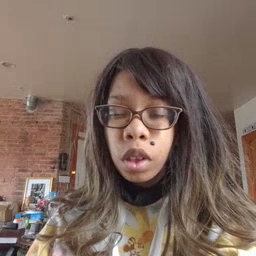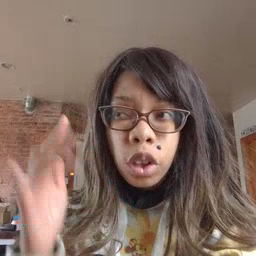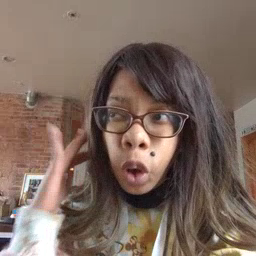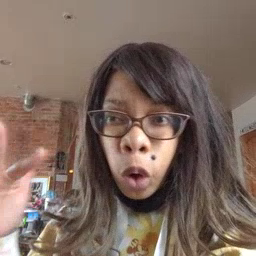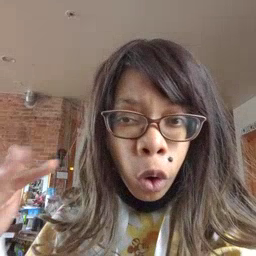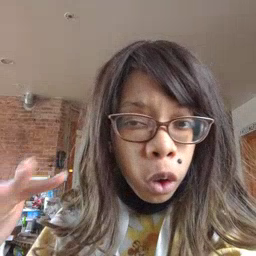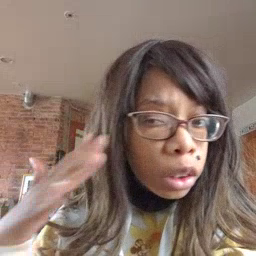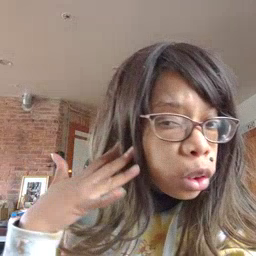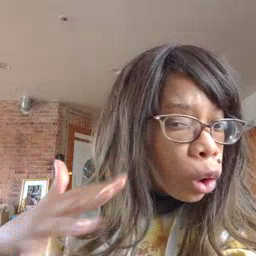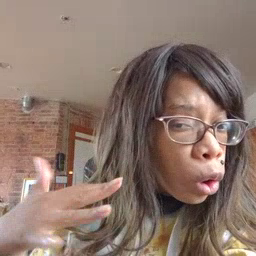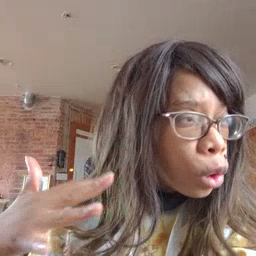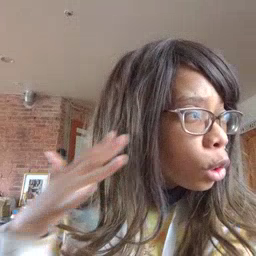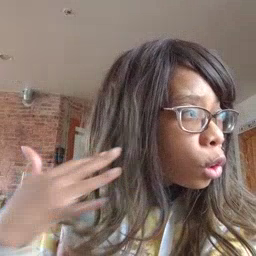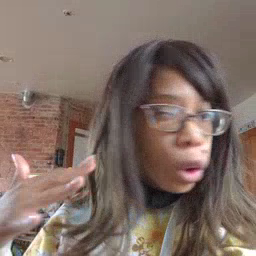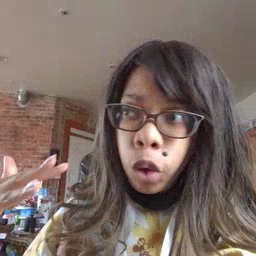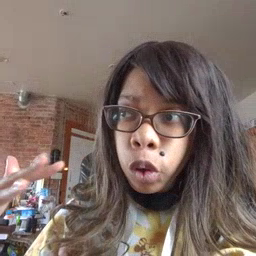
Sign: noisy